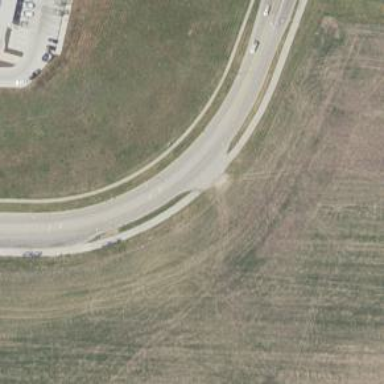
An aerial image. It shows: Road with left marking.